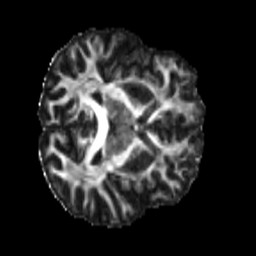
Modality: FA
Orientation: axial
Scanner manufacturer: siemens
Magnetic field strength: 3 T
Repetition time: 4 s
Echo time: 0.0594 s